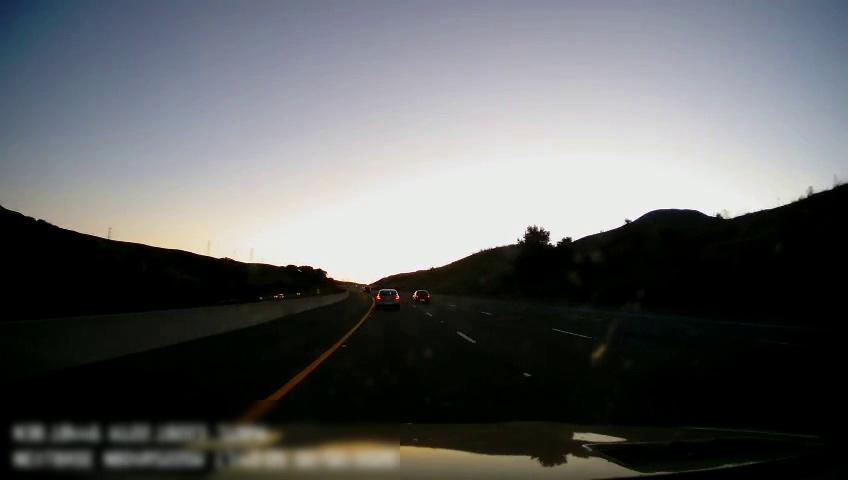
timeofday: Day
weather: Sunny
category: Drivable Space
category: Vehicles | Car
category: Vehicles | Car
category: Lanes | Alternate Lane
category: Lanes | Current Lane
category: Lanes | Current Lane
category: Lanes | Alternate Lane
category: Lanes | Alternate Lane